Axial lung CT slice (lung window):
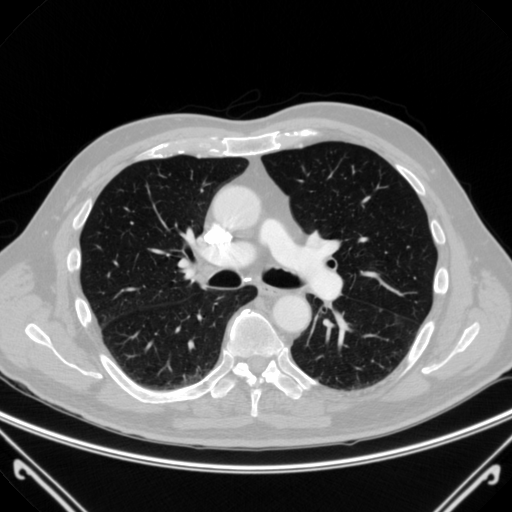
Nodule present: no